Question: I have the following User entity:
'''
class User extends BaseUser implements ParticipantInterface
{
/**
* @Exclude()
* @ORM\OneToMany(targetEntity="App\MainBundle\Entity\PreferredContactType", mappedBy="user", cascade={"all"})
*/
protected $preferredContactTypes;
/**
* Add preferredContactType
*
* @param \App\MainBundle\Entity\PreferredContactType $preferredContactType
* @return User
*/
public function addPreferredContactTypes(\App\MainBundle\Entity\PreferredContactType $preferredContactType)
{
$this->preferredContactTypes[] = $preferredContactType;
return $this;
}
/**
* Remove preferredContactType
*
* @param \App\MainBundle\Entity\PreferredContactType $preferredContactType
*/
public function removePreferredContactTypes(\App\MainBundle\Entity\PreferredContactType $preferredContactType)
{
$this->preferredContactTypes->removeElement($preferredContactType);
}
/**
* Get preferredContactType
*
* @return \App\MainBundle\Entity\PreferredContactType
*/
public function getPreferredContactTypes()
{
return $this->preferredContactTypes;
}
}
'''
I wanted to create a form that displays multiple choices of the preferredContactType:
'''
$contactOptions = $em->getRepository('AppMainBundle:ContactType')->findAll();
$settingsForm = $this->createForm(new UserType(), $user, array(
'contact' => $contactOptions,
));
'''
and here's what my UserType looks like:
'''
public function buildForm(FormBuilderInterface $builder, array $options)
{
$builder->add('preferredContactTypes', 'collection', array('type' => 'choice', 'options' => array('choices' => $options['contact'], 'multiple' => true, 'expanded' => true)))
;
}
'''
but now I am getting an error of:
Expected an array.

How do I solve this?
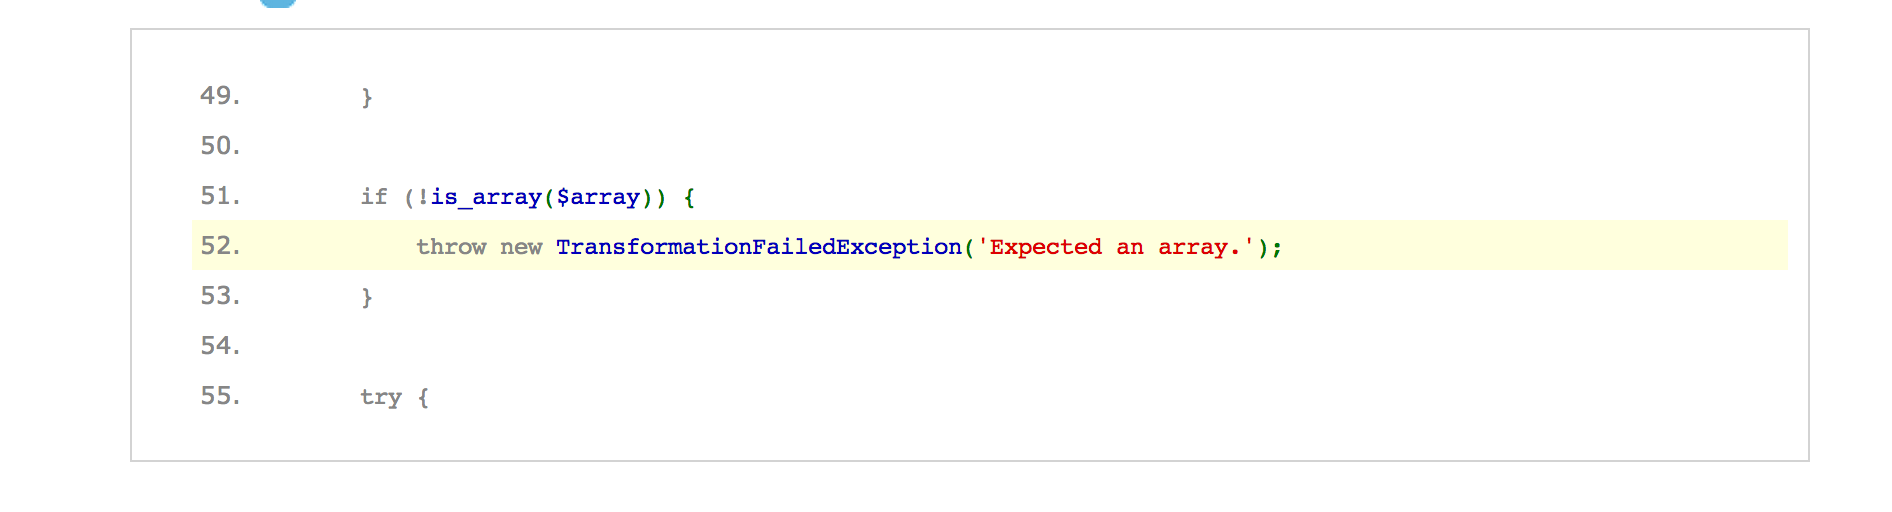
Answer: It fails because you pass to 'choices' parameter instance of ArrayCollection class (that was returned in '$em->getRepository('AppMainBundle:ContactType')->findAll();'). But 'choices' parameter need to be array (<URL>.
You can use 'toArray()' method on your ArrayCollection to retrieve the array but it will not give the expected result because it will be array of instances of 'ContactType'.
The best way to form some choice list from entity is to use 'entity' type instead of 'choice'. See more here: <URL>.
Also you can implement 'Symfony\Component\Form\Extension\Core\ChoiceList\ChoiceListInterface' in some class and use it as parameter 'choice_list' in 'choice' form field. For example you can extend 'Symfony\Component\Form\Extension\Core\ChoiceList\LazyChoiceList' and implement 'loadChoiceList()' method.